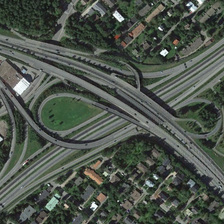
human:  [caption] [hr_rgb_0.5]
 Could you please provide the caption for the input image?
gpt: many buildings and green trees are near a viaduct with some cars .

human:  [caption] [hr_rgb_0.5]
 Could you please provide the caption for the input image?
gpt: many buildings and green trees are near a viaduct with some cars .

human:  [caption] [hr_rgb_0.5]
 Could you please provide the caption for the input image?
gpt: many buildings and green trees are near a viaduct with some cars .

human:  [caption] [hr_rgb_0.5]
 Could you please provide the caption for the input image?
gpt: many buildings and green trees are near a viaduct with some cars .

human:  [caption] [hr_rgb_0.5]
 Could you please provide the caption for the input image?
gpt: many buildings and green trees are near a viaduct with some cars .